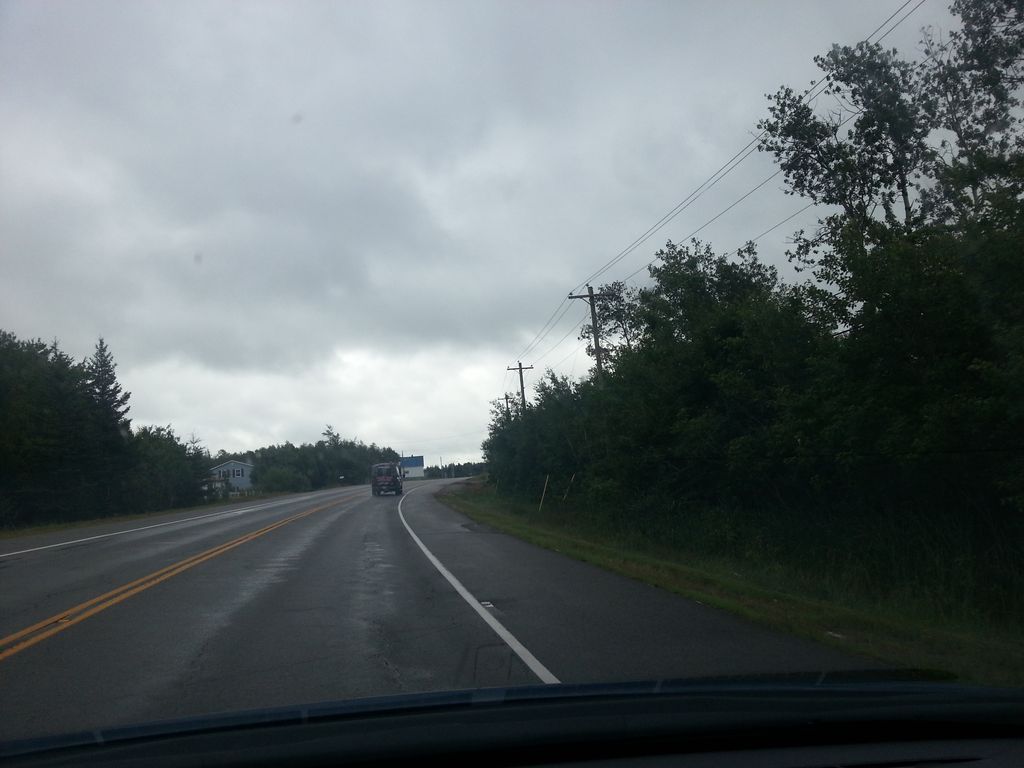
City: charlottetown